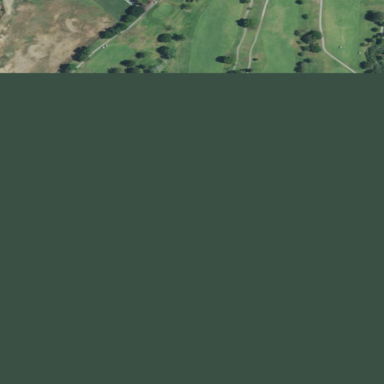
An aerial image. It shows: Scenic golf fairway.